Question: I would like to change diagonal elements from a 2d matrix. These are both main and non-main diagonals.
In NumPy 1.10, it will return a read/write view, Writing to the returned
array will alter your original array.
,
Only works with main-diagonal elements
Here is my use case: I want to recreate a matrix of the following form, which is very trivial using diagonal notation given that I have all the , , as arrays.

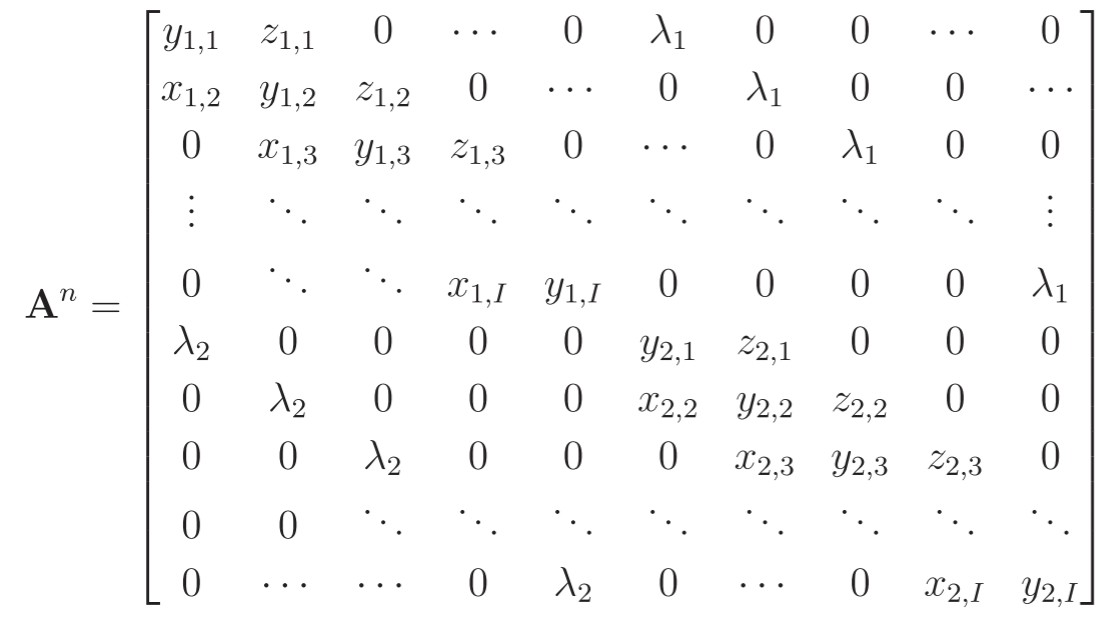
Answer: You could always use slicing to assign a value or array to the diagonals.
Passing in a list of row indices and a list of column indices lets you access the locations directly (and efficiently). For example:
'''
>>> z = np.zeros((5,5))
>>> z[np.arange(5), np.arange(5)] = 1 # diagonal is 1
>>> z[np.arange(4), np.arange(4) + 1] = 2 # first upper diagonal is 2
>>> z[np.arange(4) + 1, np.arange(4)] = [11, 12, 13, 14] # first lower diagonal values
'''
changes the array of zeros 'z' to:
'''
array([[ 1., 2., 0., 0., 0.],
[ 11., 1., 2., 0., 0.],
[ 0., 12., 1., 2., 0.],
[ 0., 0., 13., 1., 2.],
[ 0., 0., 0., 14., 1.]])
'''
In general for a 'k x k' array called 'z', you can set the 'i'th upper diagonal with
'''
z[np.arange(k-i), np.arange(k-i) + i]
'''
and the 'i'th lower diagonal with
'''
z[np.arange(k-i) + i, np.arange(k-i)]
'''
Note: if you want to avoid calling 'np.arange' several times, you can simply write 'ix = np.arange(k)' once and then slice that range as needed:
'''
np.arange(k-i) == ix[:-i]
'''